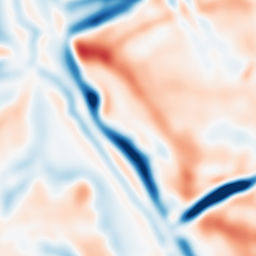
Category: multiscale
Decomposition family: dog
Decomposition parameters: sigma_low: 5
sigma_high: 5
Upsampling method: linear_exact
Upsampling parameters: scale: 4
Upsampling scale: 4